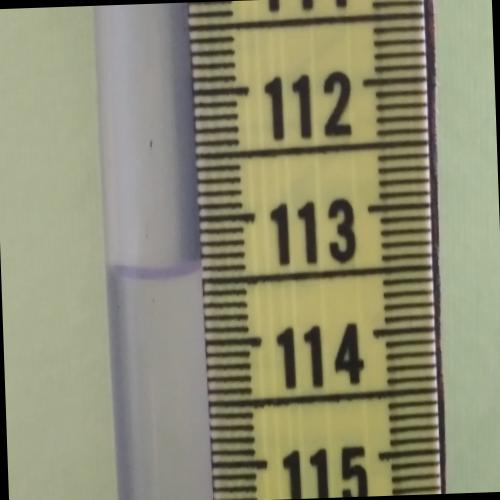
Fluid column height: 113.4 cm